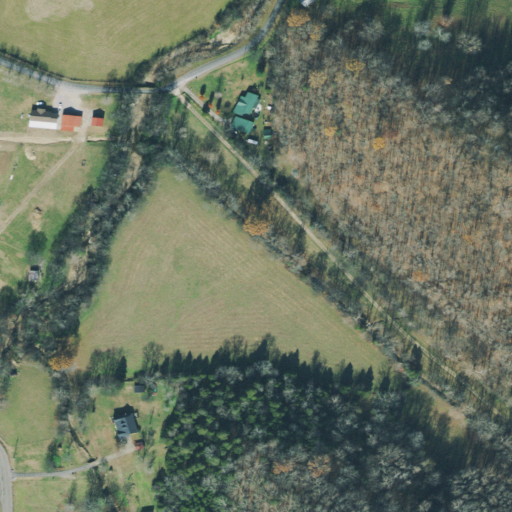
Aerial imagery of valley in Tennessee named Wiltshire Hollow containing pasture, deciduous forest, open development, mixed forest, evergreen forest, low intensity development, and medium intensity development